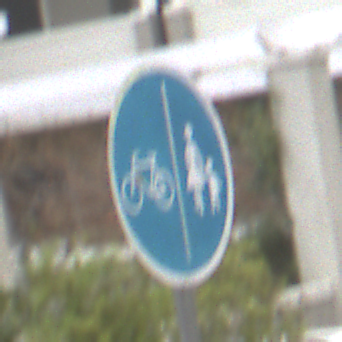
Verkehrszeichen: GetrennterRadUndGehwegRadwegLinks
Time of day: Midday
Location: Outdoor (Urban)
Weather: Overcast
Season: NotSpecified
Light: Natural